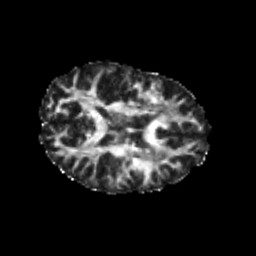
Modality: FA
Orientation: axial
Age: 24
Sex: female
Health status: healthy
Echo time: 0.074 s